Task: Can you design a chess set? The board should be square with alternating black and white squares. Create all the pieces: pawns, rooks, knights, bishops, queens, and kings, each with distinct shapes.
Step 5161:
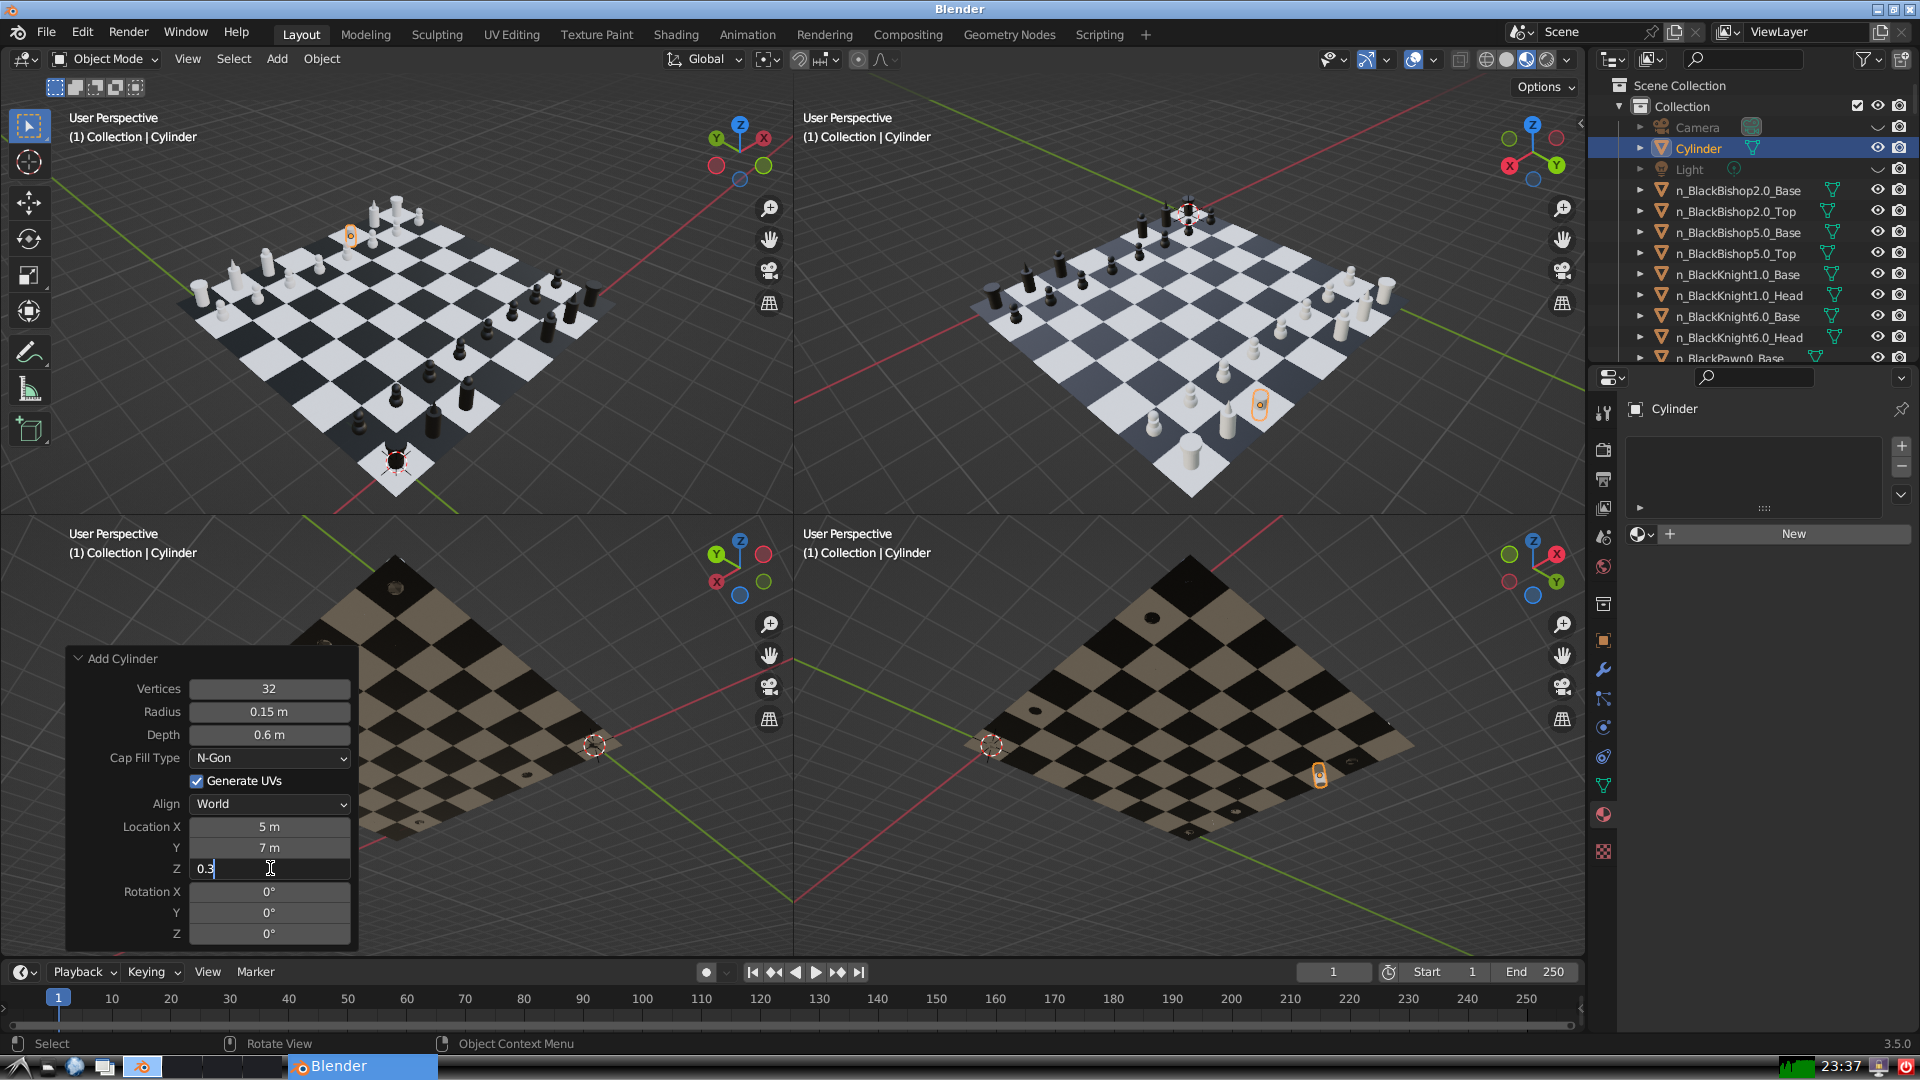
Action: {"key_press": ['Return']}